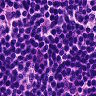
Metastatic tissue present: no